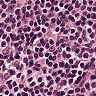
Metastatic tissue present: no